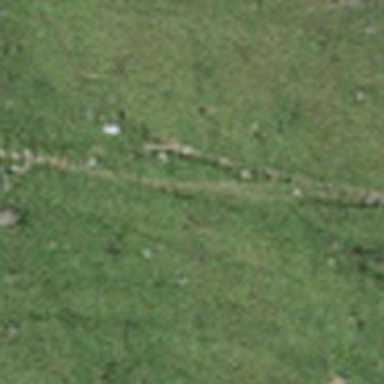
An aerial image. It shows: Dirt path designated as route.